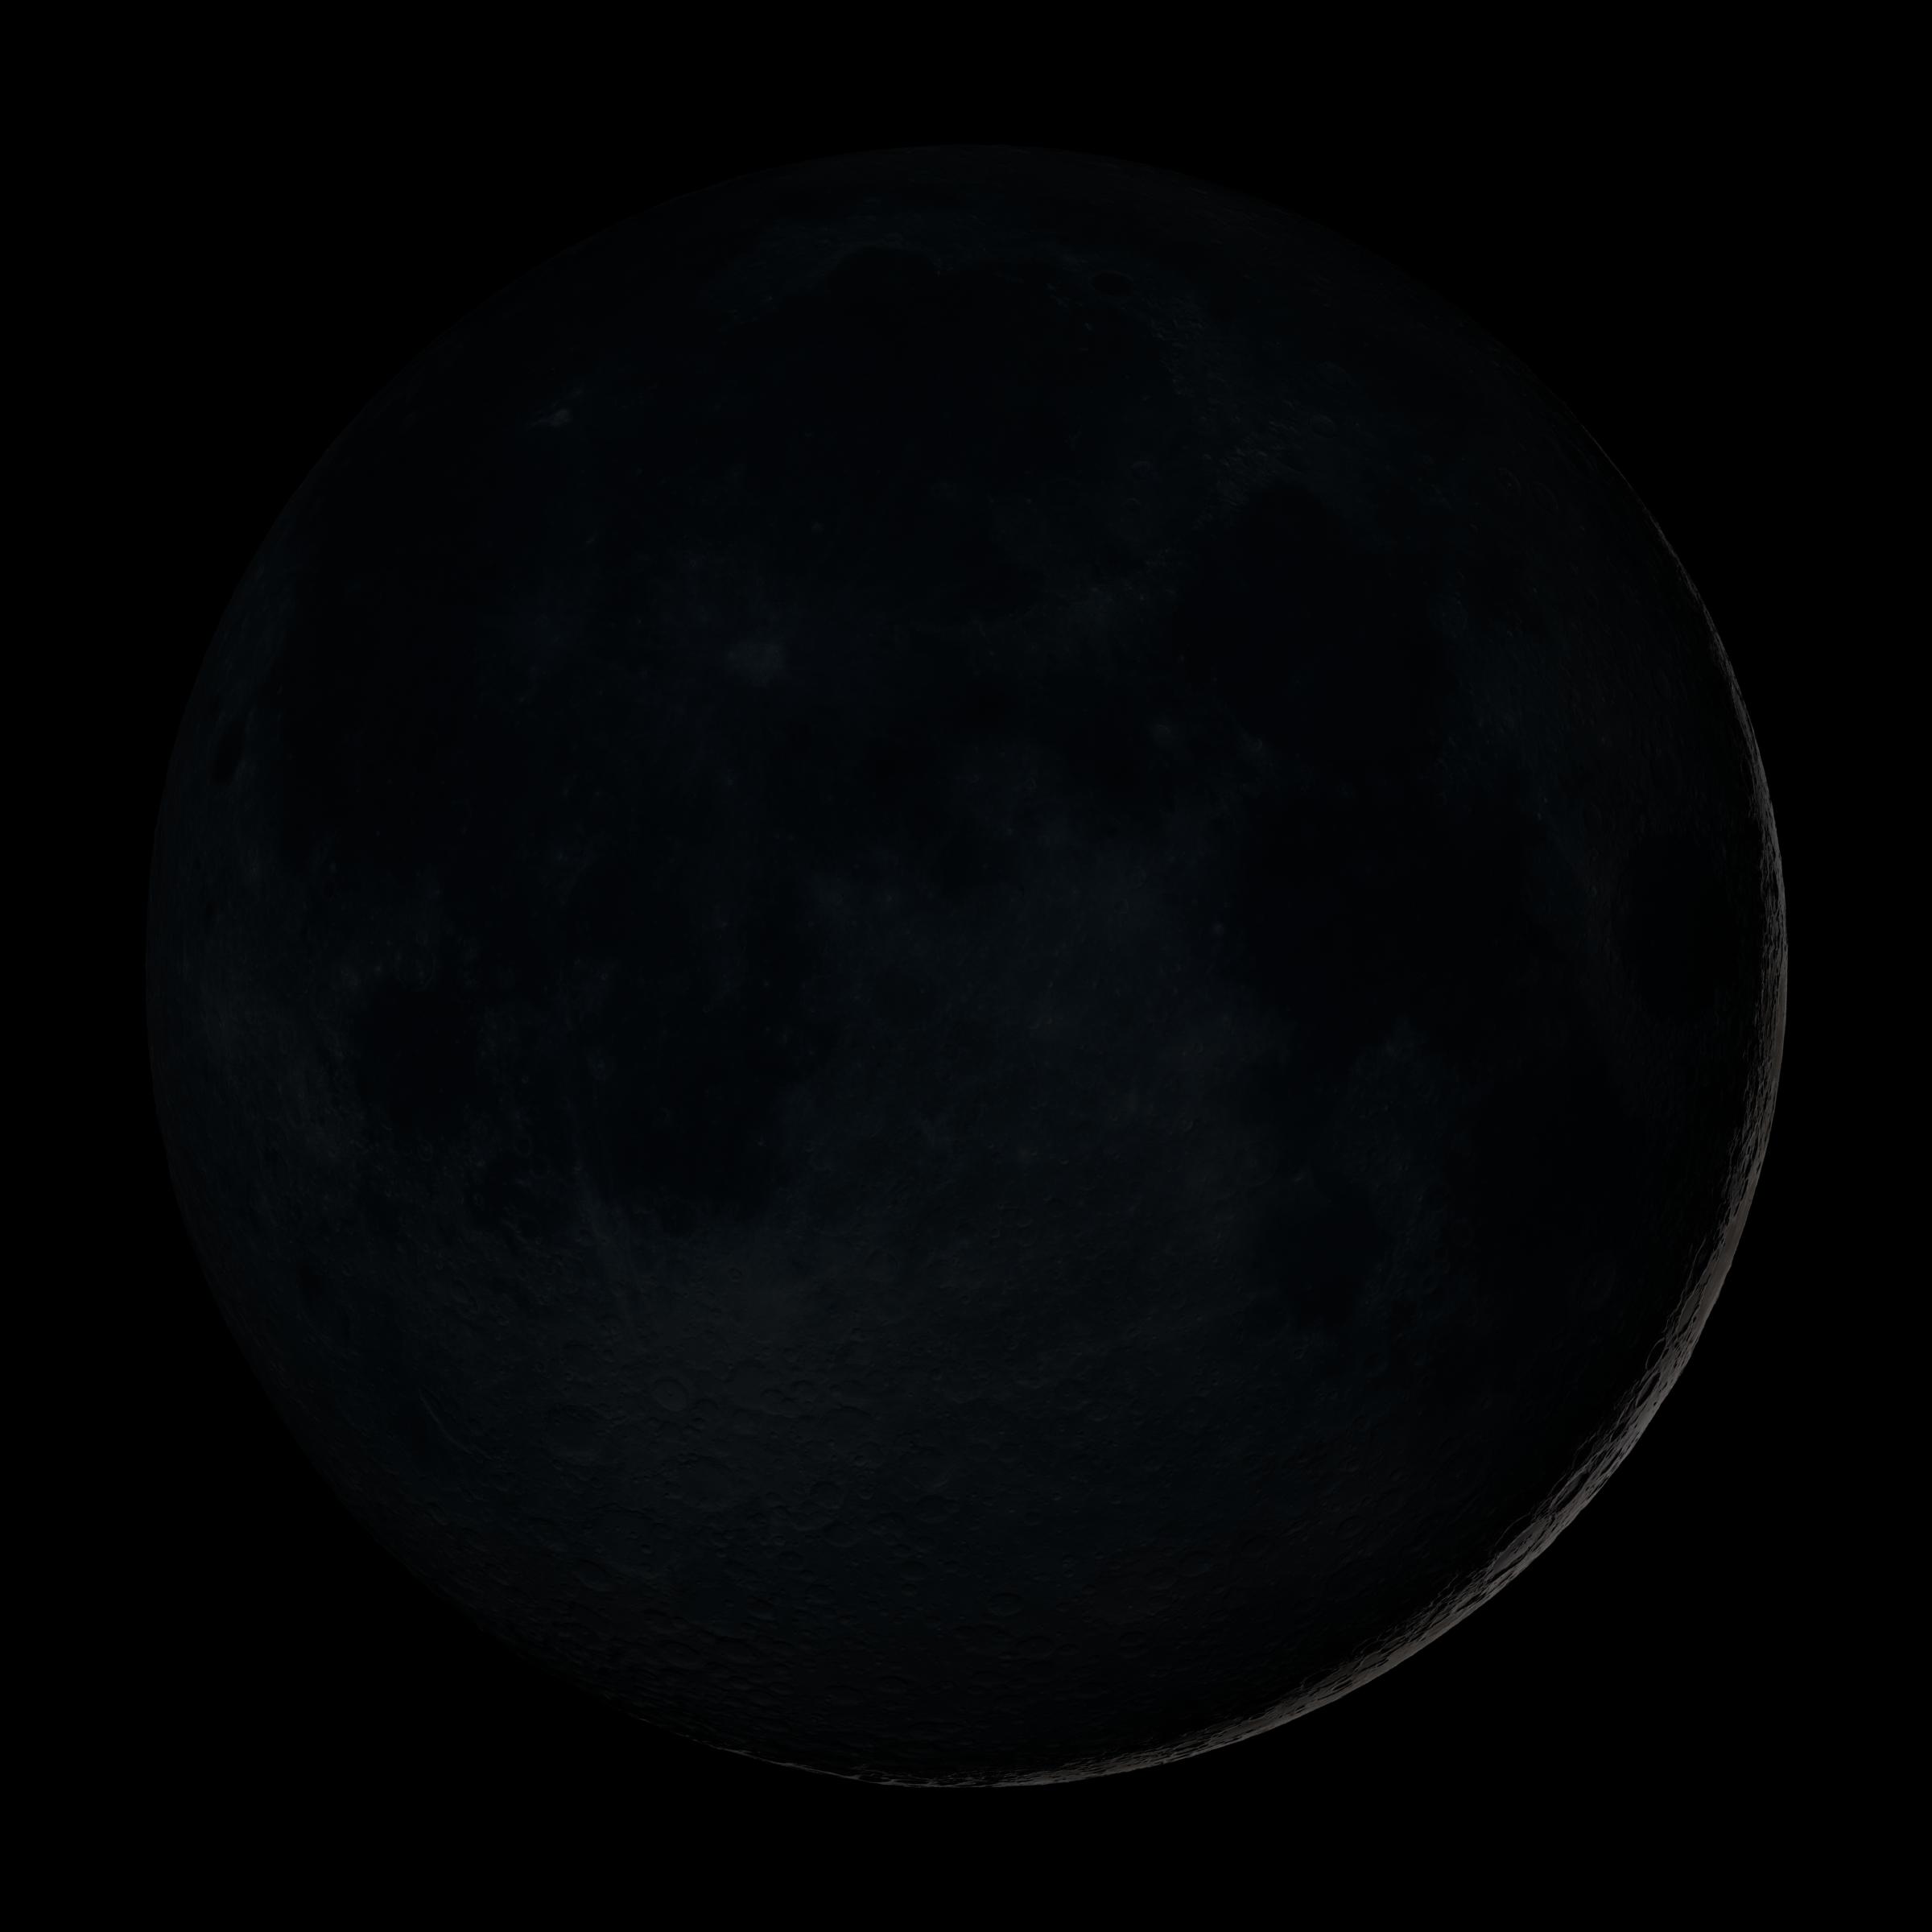
New Moon New Moon, moon, nasa, lunareclipse, lro, lundar, goddardspaceflightcenter